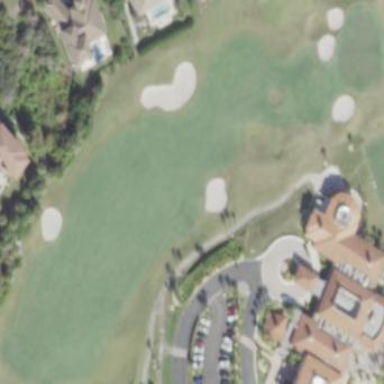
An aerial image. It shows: Golf fairway surrounded by grass.